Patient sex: M
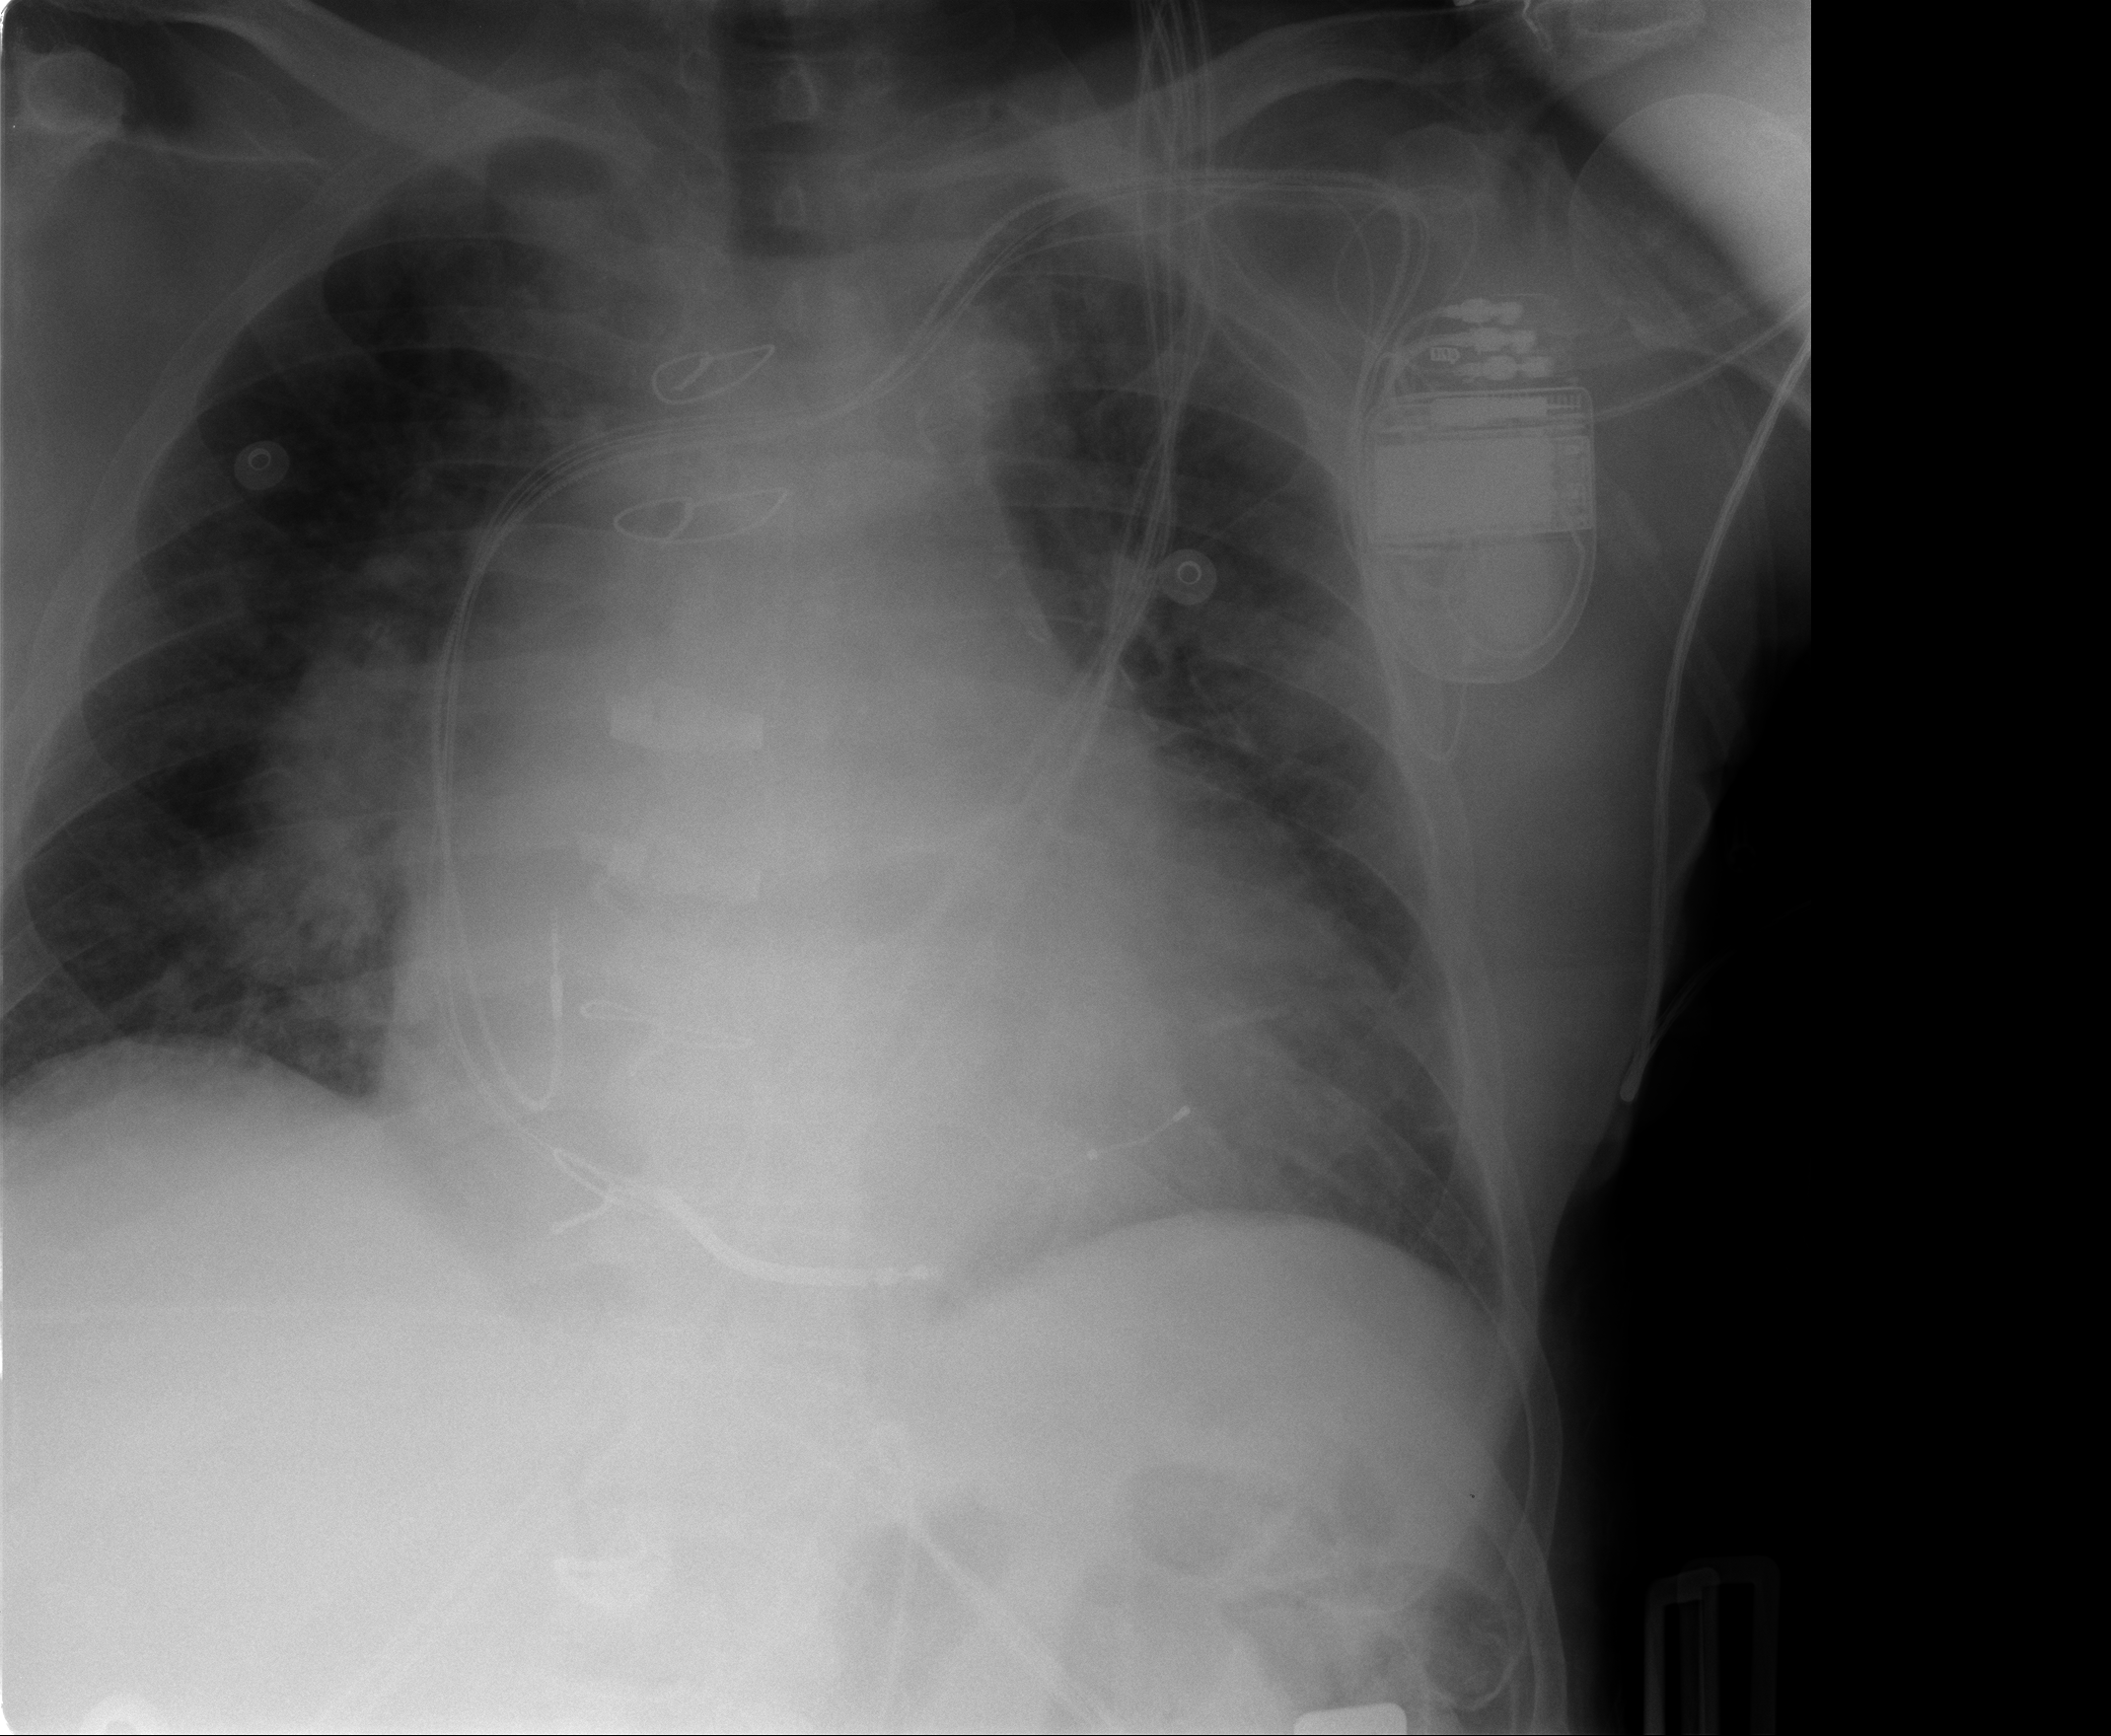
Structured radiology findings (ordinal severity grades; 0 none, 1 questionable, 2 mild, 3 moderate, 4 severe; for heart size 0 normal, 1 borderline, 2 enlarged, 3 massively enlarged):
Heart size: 3
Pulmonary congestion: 2
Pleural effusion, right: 0
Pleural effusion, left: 2
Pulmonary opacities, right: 0
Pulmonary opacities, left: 0
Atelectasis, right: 2
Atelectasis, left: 2